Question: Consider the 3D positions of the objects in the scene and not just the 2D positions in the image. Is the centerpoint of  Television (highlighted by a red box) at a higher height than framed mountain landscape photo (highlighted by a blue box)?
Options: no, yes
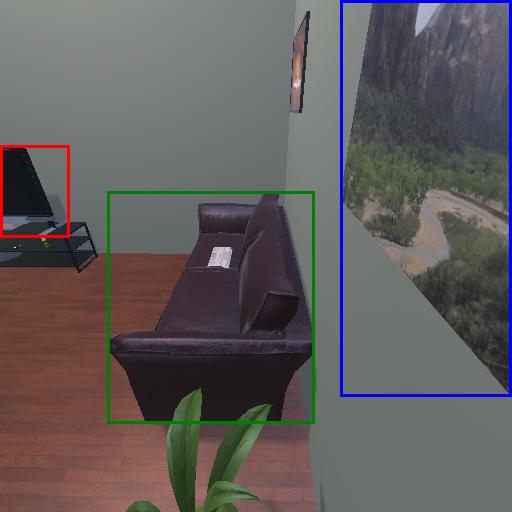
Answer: no